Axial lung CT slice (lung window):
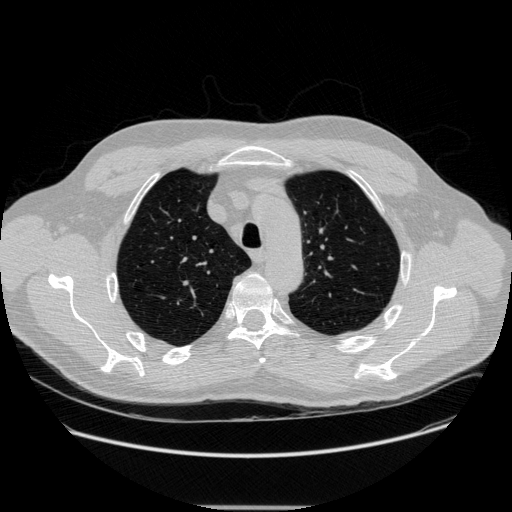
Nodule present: no